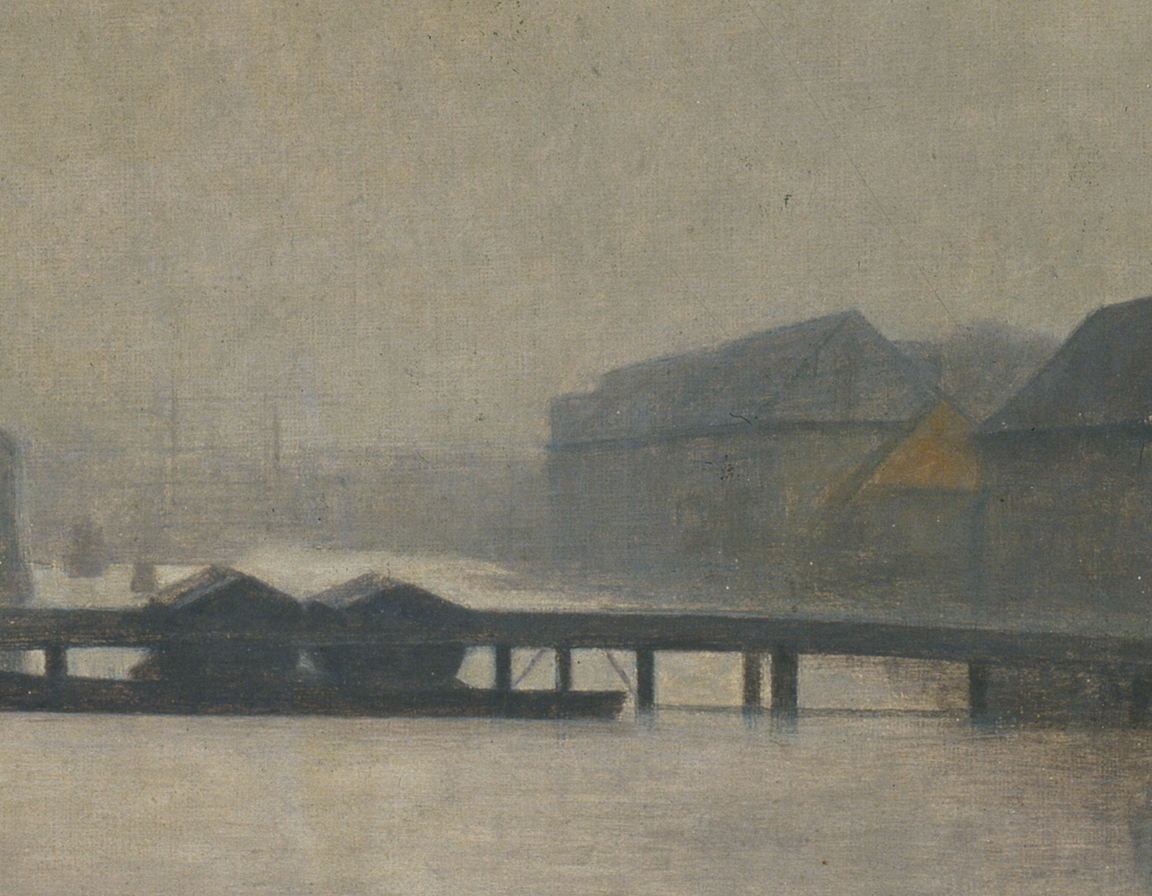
landscape painting, wide, overcast daylight, dark harbour warehouses and jetty in misty distance across grey water pale grey overcast sky dominant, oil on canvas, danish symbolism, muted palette